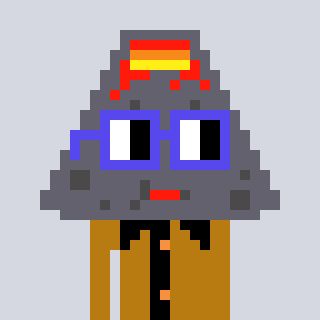
a pixel art character with square blue glasses, a volcano-shaped head and a gold-colored body on a cool background